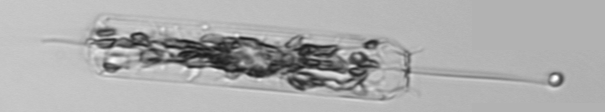
Label: Ditylum_brightwellii